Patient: sex F, age 39
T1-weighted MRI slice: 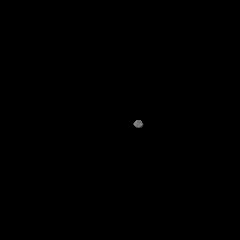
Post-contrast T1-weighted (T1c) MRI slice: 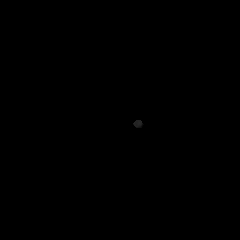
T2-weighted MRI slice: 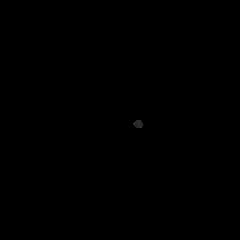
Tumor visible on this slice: no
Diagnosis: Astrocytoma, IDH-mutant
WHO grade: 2